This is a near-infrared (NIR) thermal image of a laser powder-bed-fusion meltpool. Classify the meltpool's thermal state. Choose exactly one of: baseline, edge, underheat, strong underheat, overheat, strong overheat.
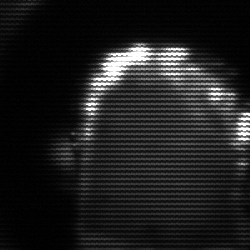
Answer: baseline